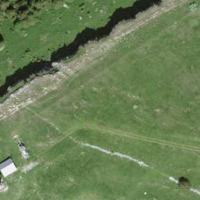
EUNIS habitat code: 24
Species observed at this site:
Campanula glomerata